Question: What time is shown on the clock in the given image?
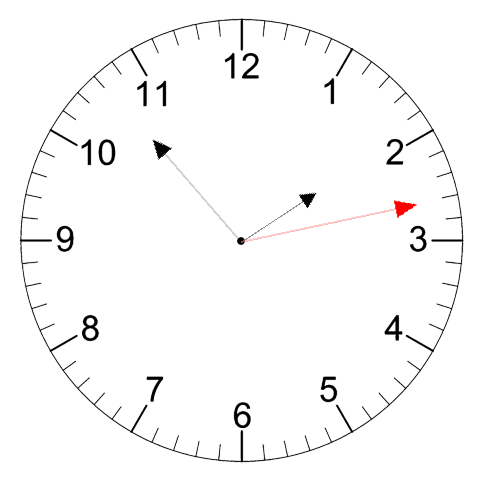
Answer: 01:53:13